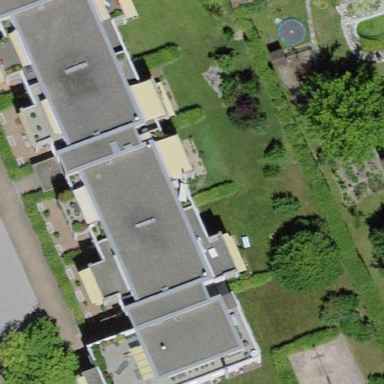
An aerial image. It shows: Garden that is leisure land.